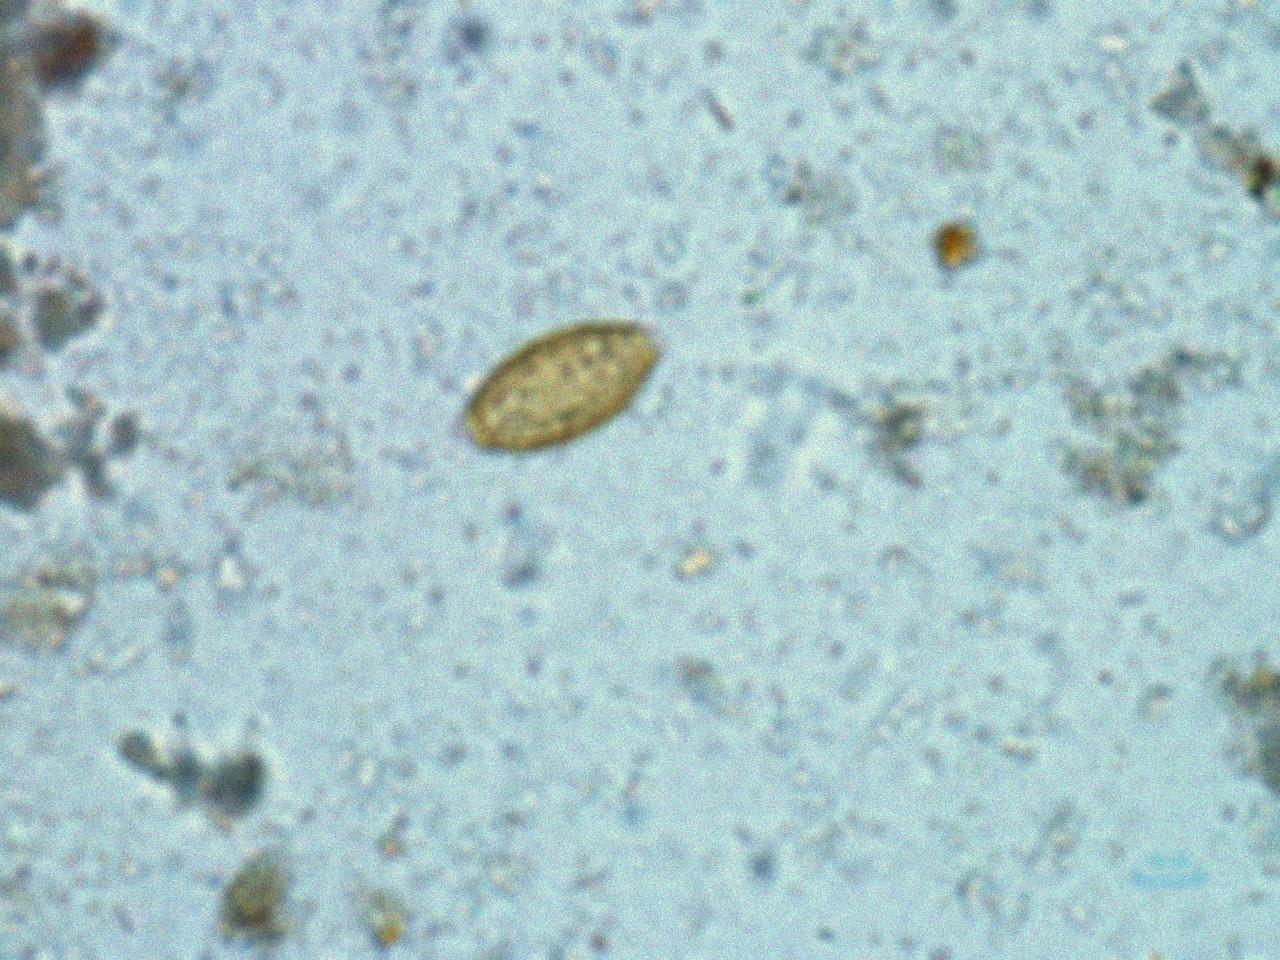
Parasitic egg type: Trichuris trichiura